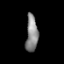
Tissue: prostate
Cell type: T cells
Senescence score: 0.7467
Nuclear area (px): 427
Mean DAPI intensity: 136.15